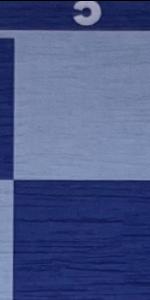
Label: Empty